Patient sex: M
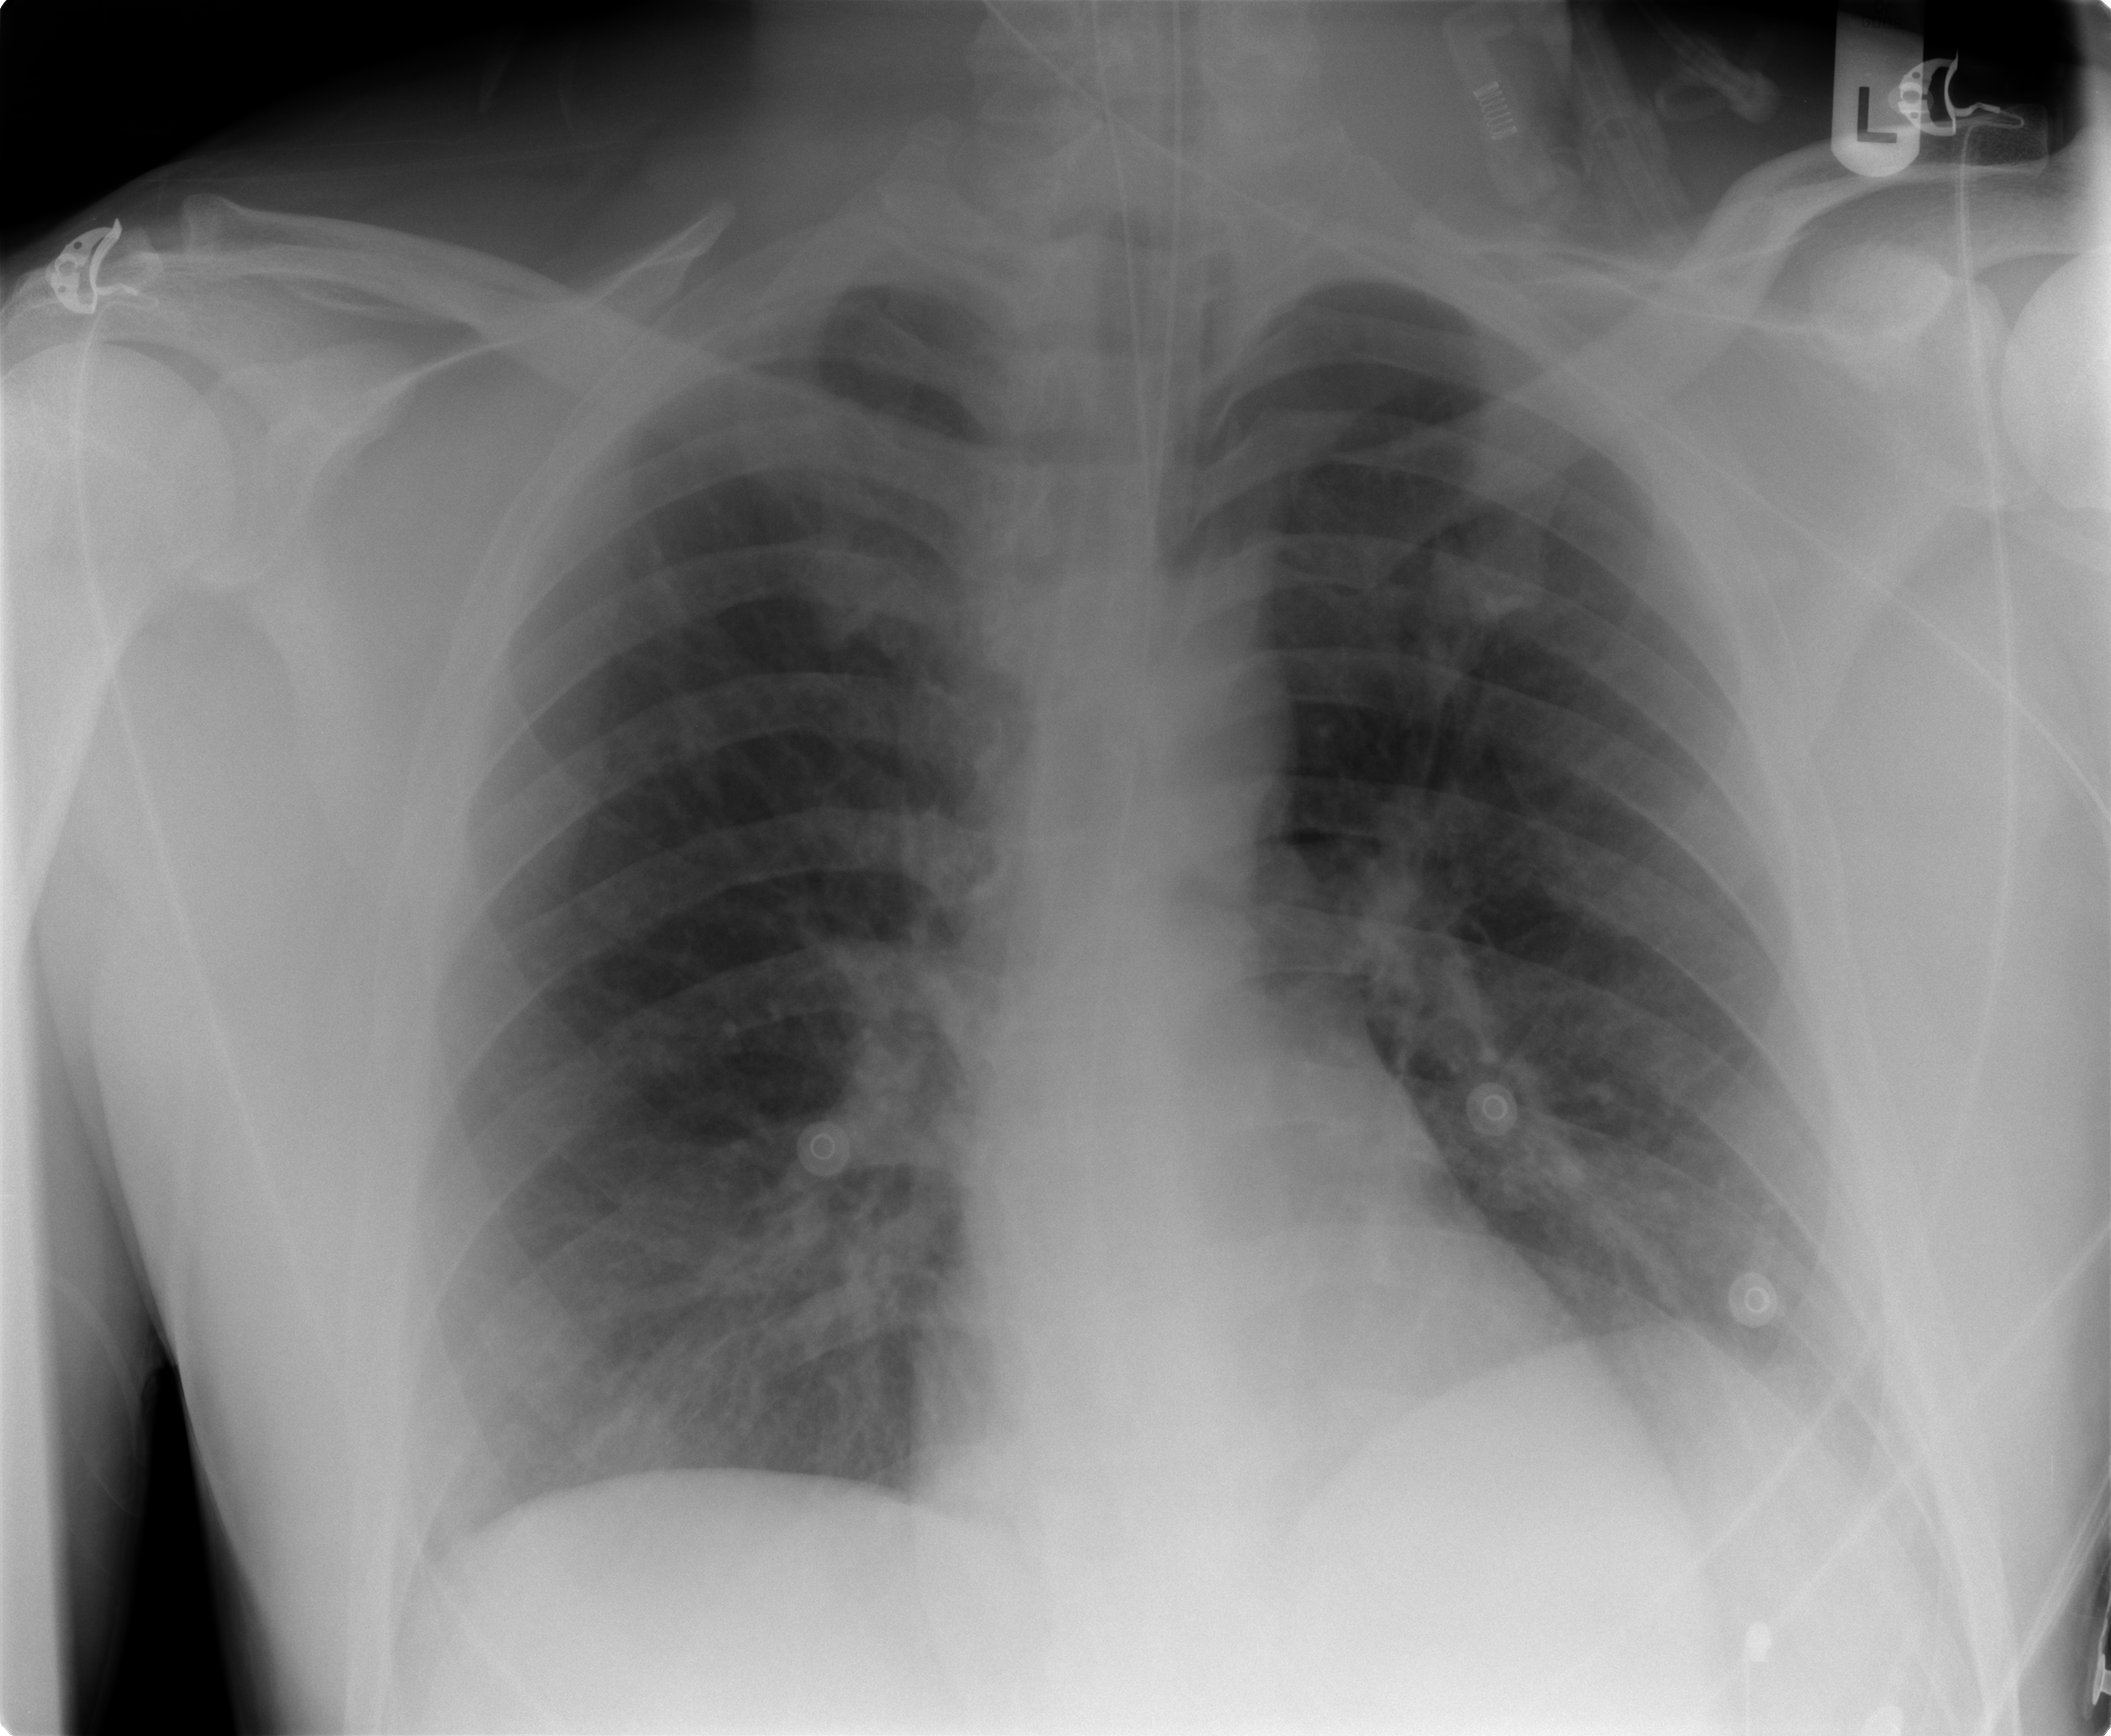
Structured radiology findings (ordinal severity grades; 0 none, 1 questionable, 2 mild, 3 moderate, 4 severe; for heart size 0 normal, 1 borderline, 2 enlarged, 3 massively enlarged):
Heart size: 0
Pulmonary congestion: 1
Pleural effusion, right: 0
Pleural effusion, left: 0
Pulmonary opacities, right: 0
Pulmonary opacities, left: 0
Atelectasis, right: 1
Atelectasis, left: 1